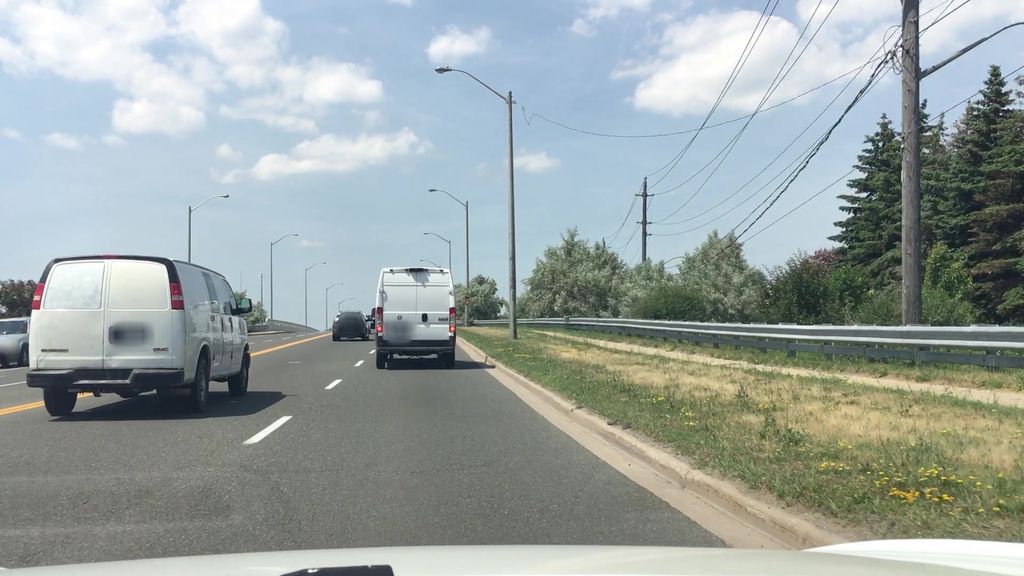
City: toronto